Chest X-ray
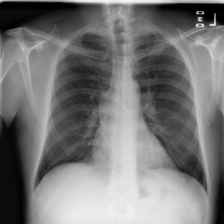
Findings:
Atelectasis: negative
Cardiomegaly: negative
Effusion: negative
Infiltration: negative
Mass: negative
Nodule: negative
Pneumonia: negative
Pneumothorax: negative
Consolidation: negative
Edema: negative
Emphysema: negative
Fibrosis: negative
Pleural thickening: negative
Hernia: negative